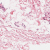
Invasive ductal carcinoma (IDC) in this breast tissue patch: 0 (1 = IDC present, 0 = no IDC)